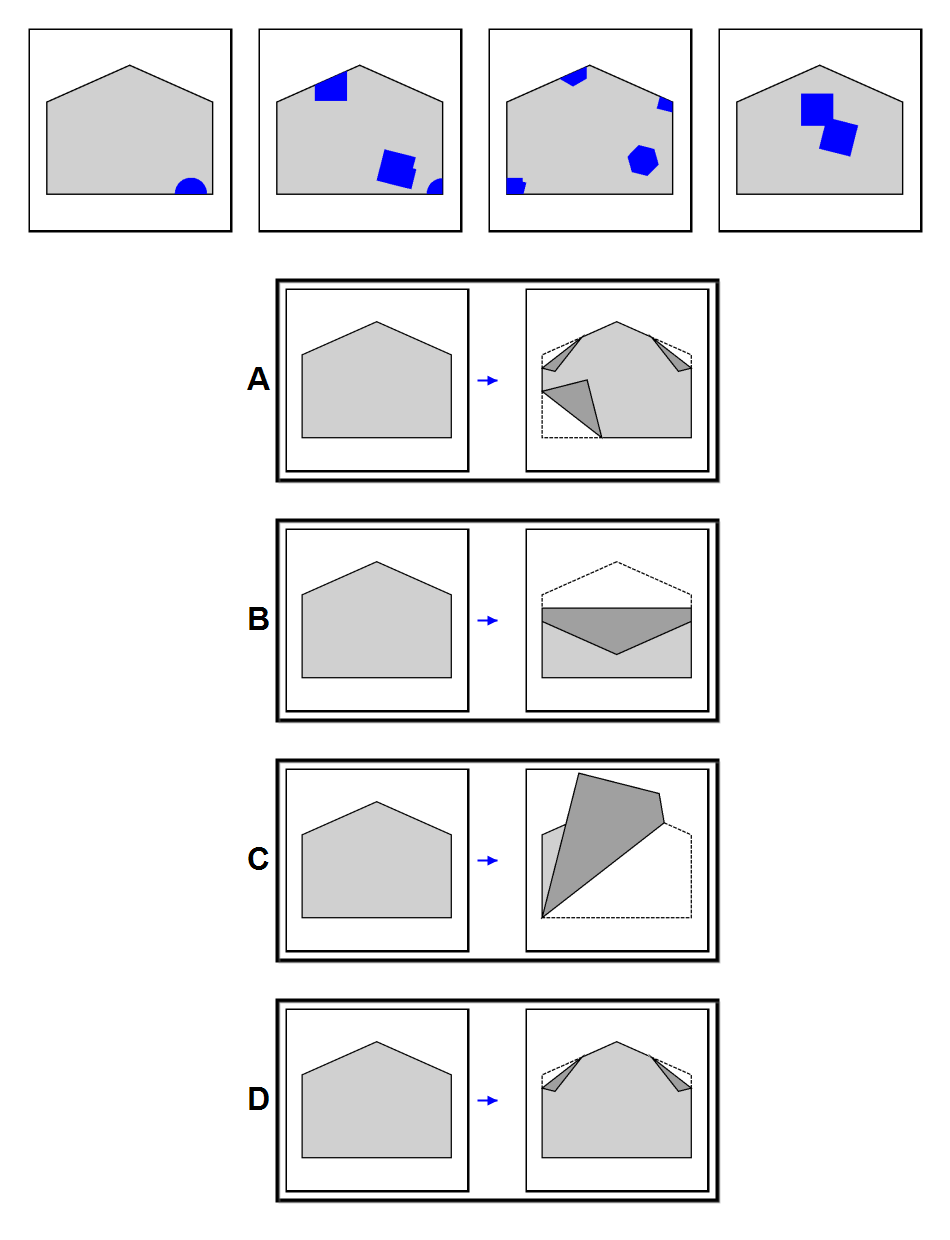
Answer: C